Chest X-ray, AP view. Patient: 43 years old, sex F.
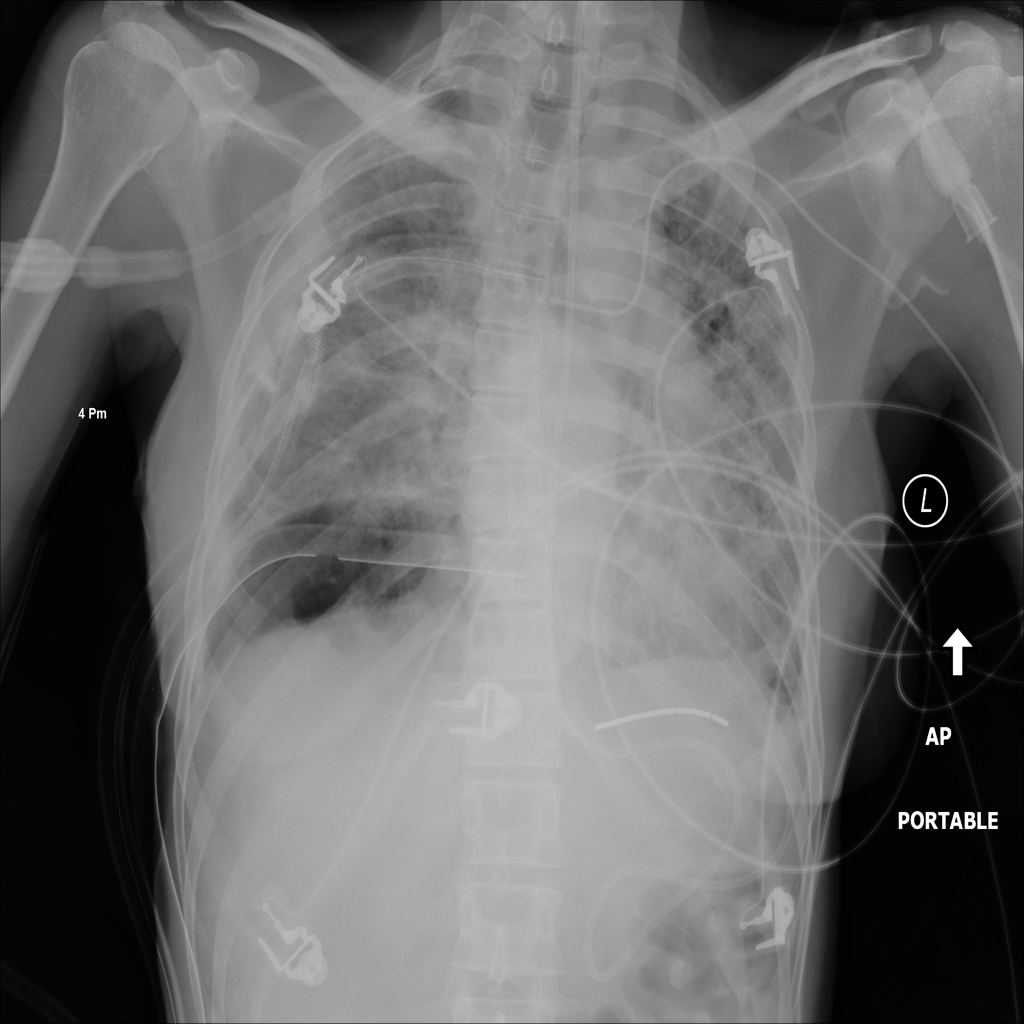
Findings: Infiltration, Pneumothorax